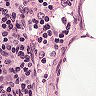
Metastatic tissue present: no